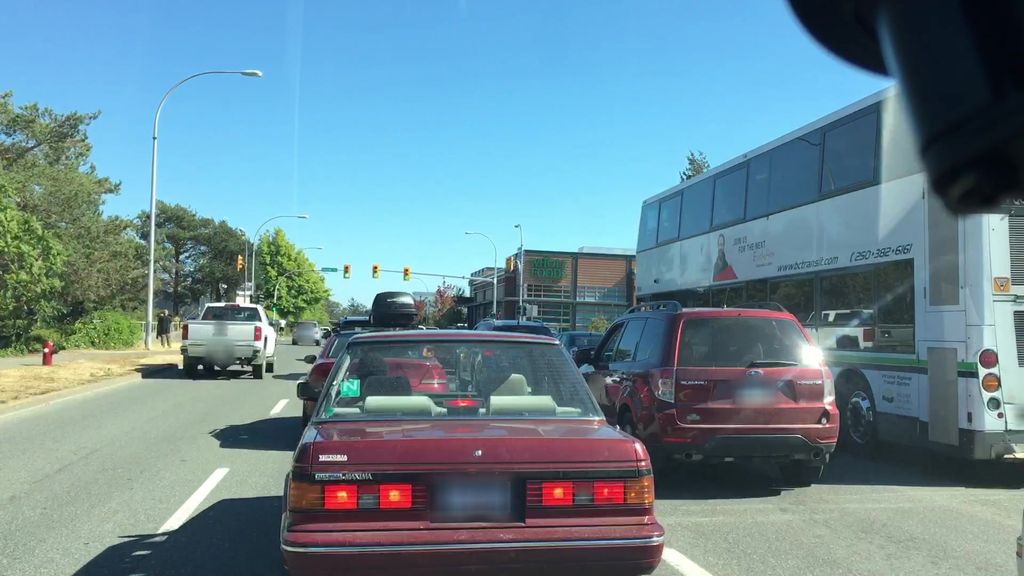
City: victoria